Interaction volume radius: 5 \u00c5
Interaction volume height: 30 \u00c5
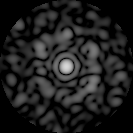
Disorder parameter: 0.797